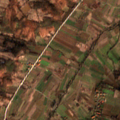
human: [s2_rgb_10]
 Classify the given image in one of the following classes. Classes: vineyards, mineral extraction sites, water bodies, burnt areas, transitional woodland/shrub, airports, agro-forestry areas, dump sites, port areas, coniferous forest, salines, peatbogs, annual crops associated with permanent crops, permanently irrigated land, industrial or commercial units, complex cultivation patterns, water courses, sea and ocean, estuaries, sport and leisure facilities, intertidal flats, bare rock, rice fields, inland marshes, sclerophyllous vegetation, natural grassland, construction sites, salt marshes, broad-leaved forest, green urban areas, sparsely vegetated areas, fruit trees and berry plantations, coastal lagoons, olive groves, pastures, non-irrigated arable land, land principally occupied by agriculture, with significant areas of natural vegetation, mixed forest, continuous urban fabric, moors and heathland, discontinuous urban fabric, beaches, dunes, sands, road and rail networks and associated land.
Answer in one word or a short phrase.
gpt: complex cultivation patterns, land principally occupied by agriculture, with significant areas of natural vegetation, broad-leaved forest